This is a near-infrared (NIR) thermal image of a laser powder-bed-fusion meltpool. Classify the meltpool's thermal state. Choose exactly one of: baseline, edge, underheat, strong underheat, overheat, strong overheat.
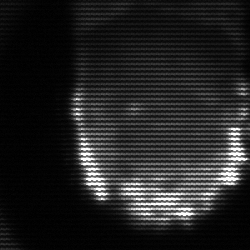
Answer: baseline